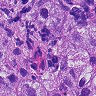
Metastatic tissue present: yes